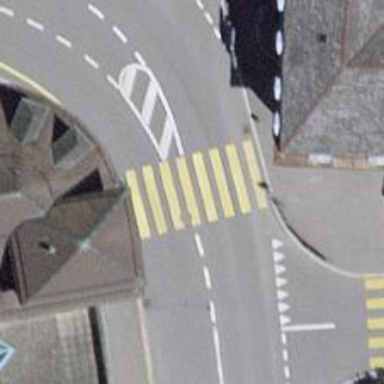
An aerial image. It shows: Zebra crossing on the road.